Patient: sex F, age 65
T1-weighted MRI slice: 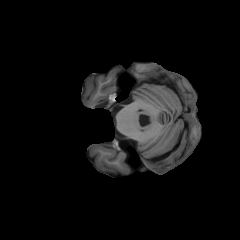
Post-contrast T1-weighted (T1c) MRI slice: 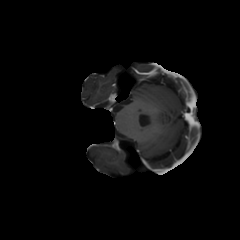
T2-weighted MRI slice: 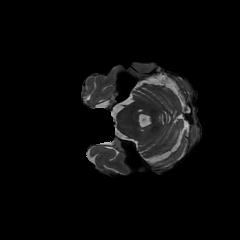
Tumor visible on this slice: no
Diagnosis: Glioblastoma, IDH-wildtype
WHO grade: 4